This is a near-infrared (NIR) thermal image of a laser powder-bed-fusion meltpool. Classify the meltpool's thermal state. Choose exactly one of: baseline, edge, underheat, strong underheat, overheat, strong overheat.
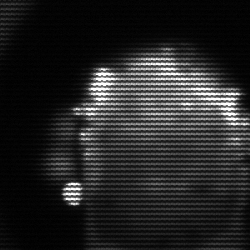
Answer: baseline